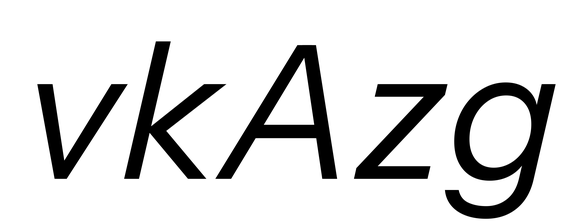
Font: InstrumentSans-Italic_Italic